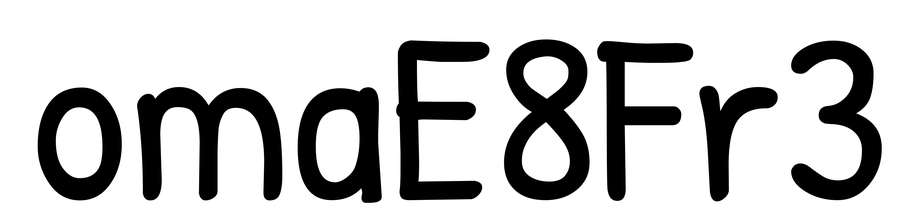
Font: PatrickHand-Regular